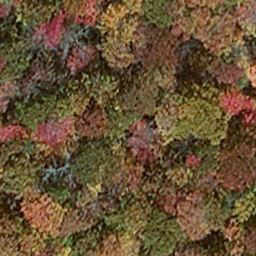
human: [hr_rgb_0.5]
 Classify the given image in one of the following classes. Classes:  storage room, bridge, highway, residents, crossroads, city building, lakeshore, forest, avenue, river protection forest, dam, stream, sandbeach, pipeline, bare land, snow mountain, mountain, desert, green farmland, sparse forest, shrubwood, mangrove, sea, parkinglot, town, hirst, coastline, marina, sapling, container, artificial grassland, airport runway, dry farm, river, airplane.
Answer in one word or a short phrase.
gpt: mangrove